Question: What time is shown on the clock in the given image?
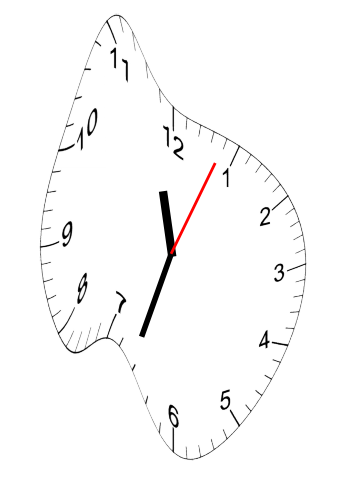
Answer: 11:33:04